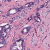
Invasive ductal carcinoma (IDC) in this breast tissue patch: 1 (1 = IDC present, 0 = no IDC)